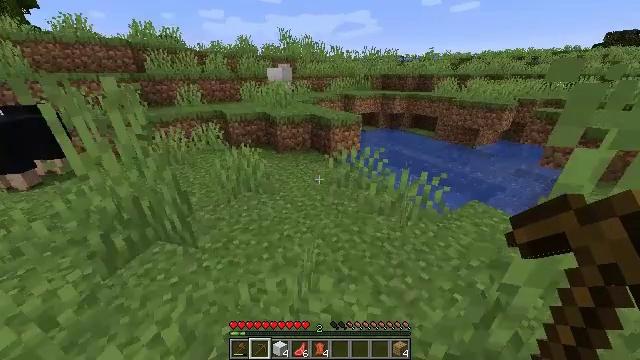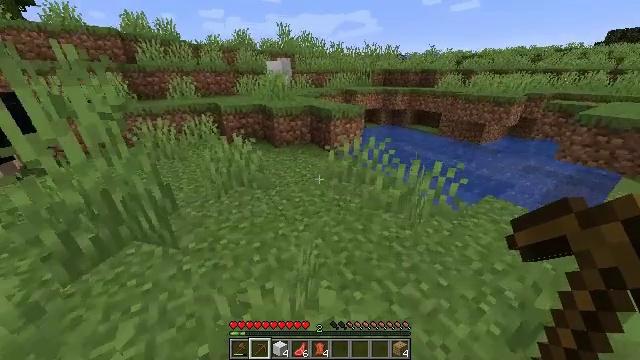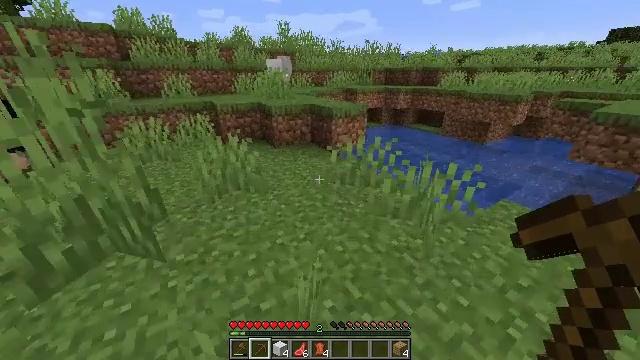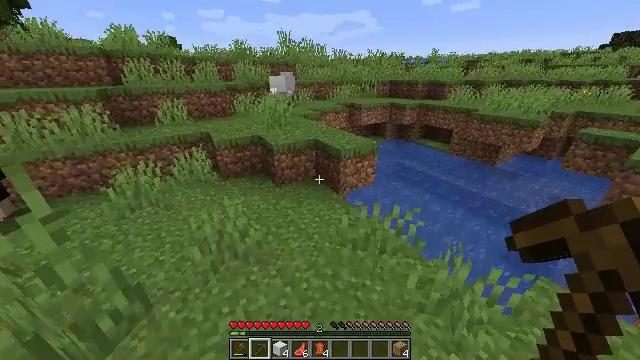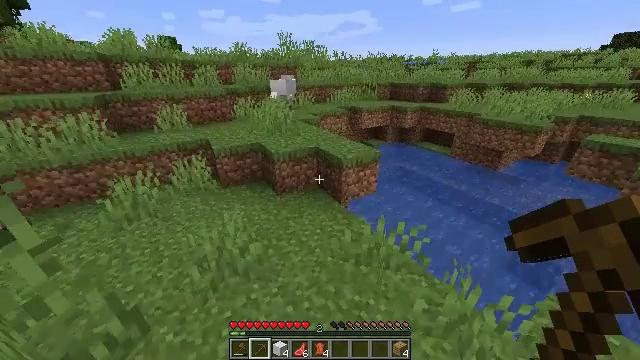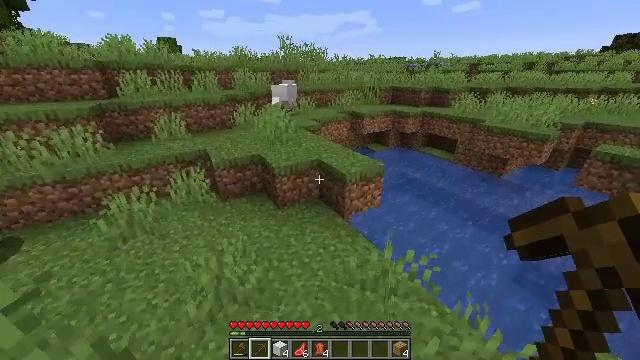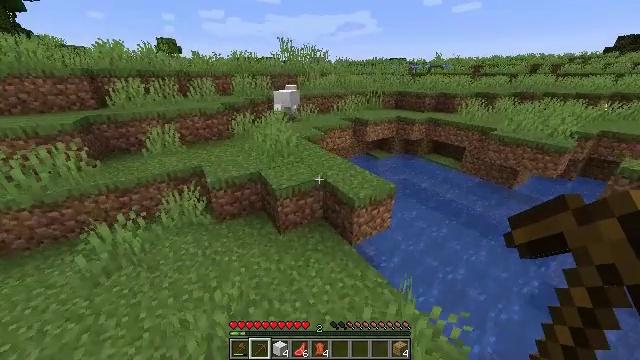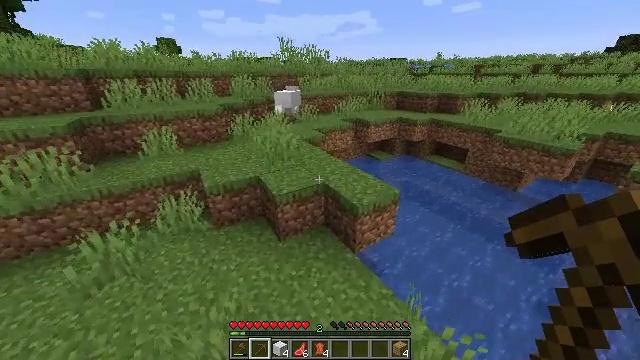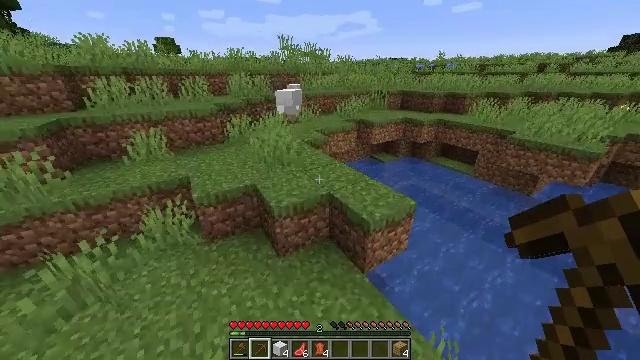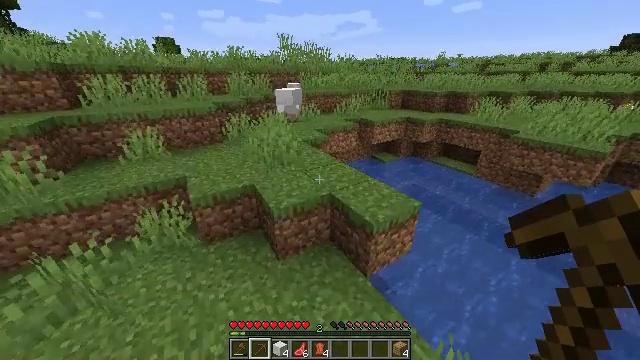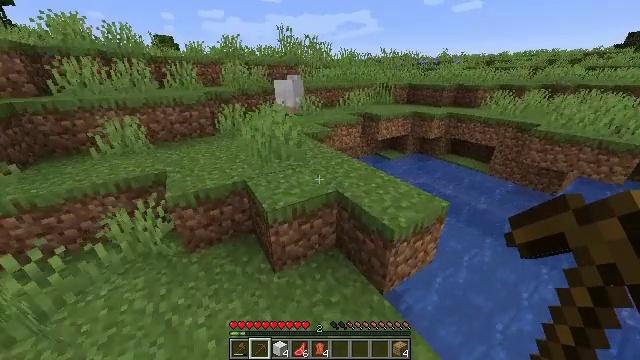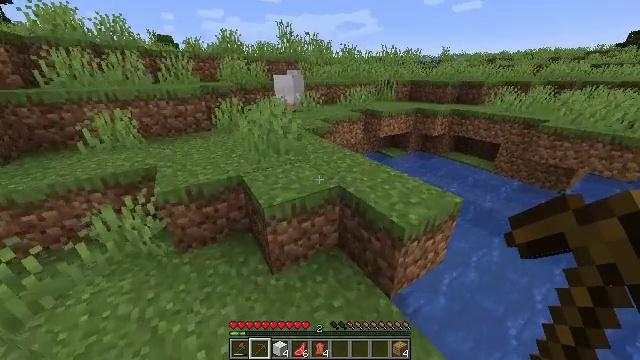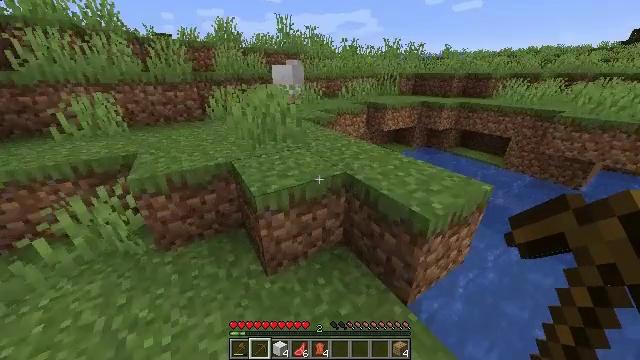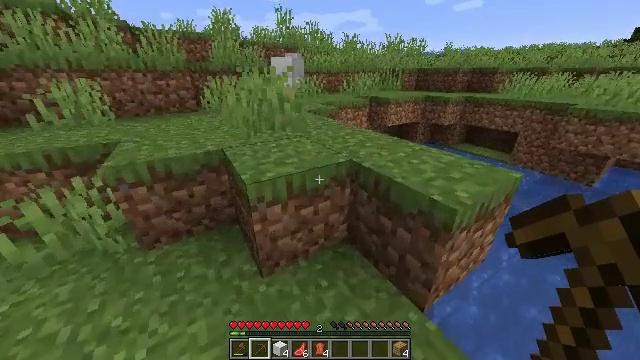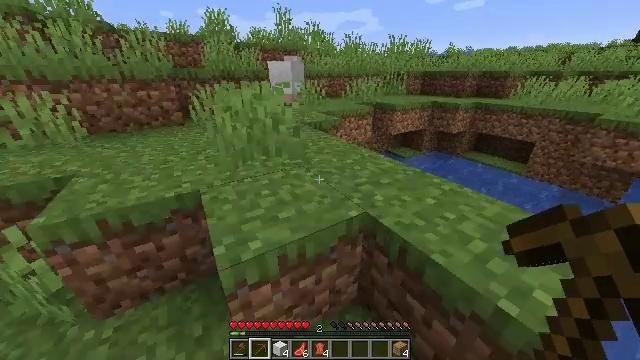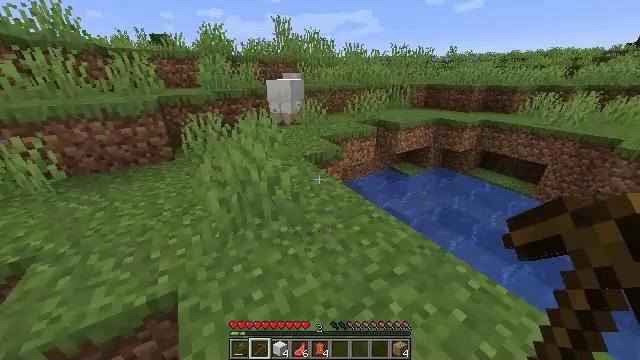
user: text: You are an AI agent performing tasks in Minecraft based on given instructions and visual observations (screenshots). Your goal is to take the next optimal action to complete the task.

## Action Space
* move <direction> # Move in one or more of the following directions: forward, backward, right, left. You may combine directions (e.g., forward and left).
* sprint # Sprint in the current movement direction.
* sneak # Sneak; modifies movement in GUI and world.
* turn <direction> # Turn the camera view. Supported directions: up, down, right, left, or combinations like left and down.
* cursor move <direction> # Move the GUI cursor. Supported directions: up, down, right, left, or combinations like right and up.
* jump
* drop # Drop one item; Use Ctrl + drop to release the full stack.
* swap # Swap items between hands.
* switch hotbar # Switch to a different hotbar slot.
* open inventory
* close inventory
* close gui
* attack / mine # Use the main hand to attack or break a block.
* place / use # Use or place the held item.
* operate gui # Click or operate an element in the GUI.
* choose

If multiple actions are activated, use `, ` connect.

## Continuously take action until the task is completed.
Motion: motion action
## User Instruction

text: Collect a cornflower for blue dye.
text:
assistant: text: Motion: move forward and move left, jump
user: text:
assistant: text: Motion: move forward and move left, jump
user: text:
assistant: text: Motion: move forward and move left, jump
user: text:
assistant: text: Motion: move forward, jump
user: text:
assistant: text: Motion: move forward, jump
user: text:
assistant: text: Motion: move forward, jump
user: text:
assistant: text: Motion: move forward, jump
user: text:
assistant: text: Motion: move forward, jump
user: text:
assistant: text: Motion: move forward, jump
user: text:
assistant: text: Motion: move forward, jump
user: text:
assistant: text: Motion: move forward, jump
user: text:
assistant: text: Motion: move forward, jump
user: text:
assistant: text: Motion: move forward, jump
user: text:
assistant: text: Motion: move forward, jump
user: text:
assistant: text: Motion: move forward, jump
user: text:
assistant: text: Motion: move forward, jump
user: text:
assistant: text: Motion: move forward, jump
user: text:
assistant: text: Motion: move forward, jump
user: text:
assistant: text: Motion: move forward, jump
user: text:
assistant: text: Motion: move forward, jump
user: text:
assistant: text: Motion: move forward, jump
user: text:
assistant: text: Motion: move forward, jump
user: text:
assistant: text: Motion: move forward, jump
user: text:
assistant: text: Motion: move forward, jump
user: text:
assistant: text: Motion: move forward, jump
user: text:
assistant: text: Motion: move forward, jump
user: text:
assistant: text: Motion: move forward, jump
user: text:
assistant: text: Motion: move forward, jump
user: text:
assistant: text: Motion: move forward, jump
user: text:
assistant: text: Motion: move forward, jump